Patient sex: F
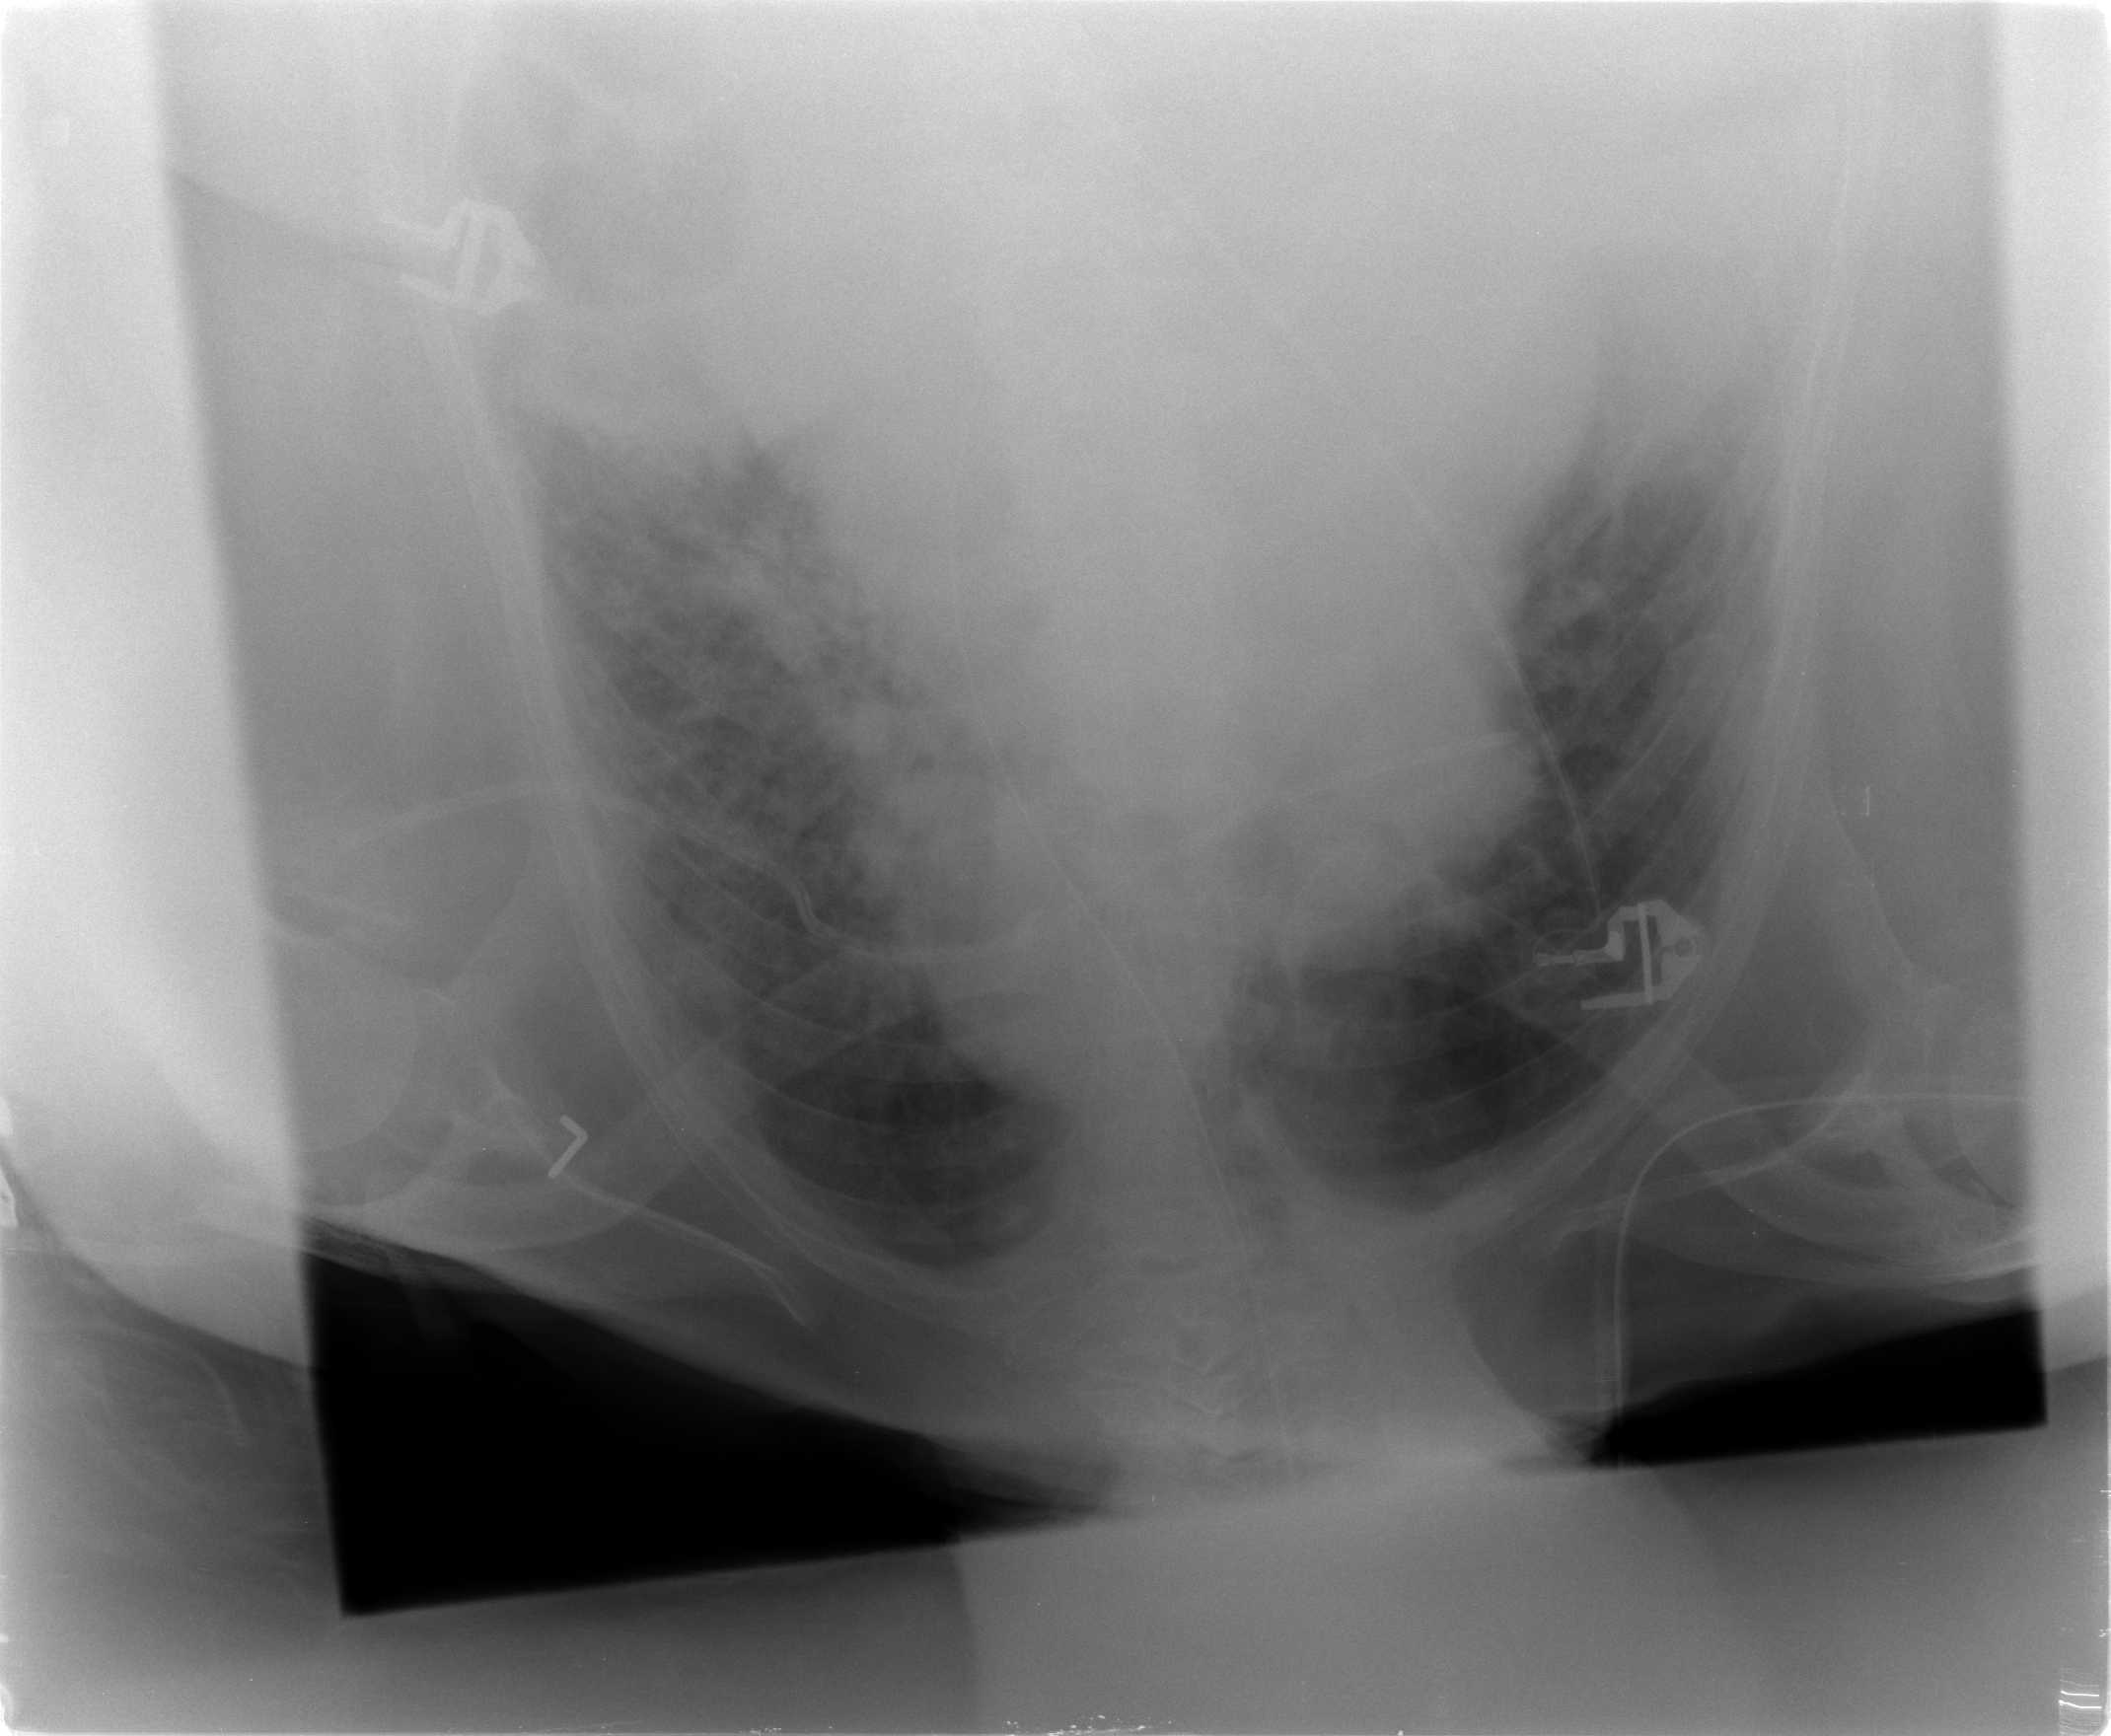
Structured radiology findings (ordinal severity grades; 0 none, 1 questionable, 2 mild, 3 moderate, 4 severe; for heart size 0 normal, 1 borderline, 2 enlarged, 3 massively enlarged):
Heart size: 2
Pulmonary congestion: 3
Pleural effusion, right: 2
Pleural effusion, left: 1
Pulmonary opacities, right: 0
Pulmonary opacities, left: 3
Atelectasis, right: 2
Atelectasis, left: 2